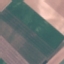
Land use / land cover: AnnualCrop